Field crop: tomato
Growth stage: 2
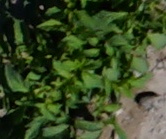
Species: tomato